Question: So I'm working on an update for my application from 3.0 to 4.0 and I'm having issues with the emulator. Specifically, the software buttons do appear when using the Galaxy Nexus~ish skin (I'm not sure its exact, but it should be close enough).
This is the WXGA720, its values:
'''
Hardware Back/Home keys = no
Abstracted LCD Density = 320
Keyboard Lid Support = no
Max VM Heap = 48
Device Ram Size = 1024
'''
The first line is the most important, because it tells the emulator we need software keys for back/home. This works using the WXGA800 skin (tablet) - even using API level 14 (ICS).

(Don't mind the jaged edges in the screenshot, I have the emulator scaled down - this doesn't affect the keys not appearing) As you can see its difficult to interact with the emulator since I have no back/home buttons.
So the software keys show up for the tablet skin but not the phone. Has anyone else solved this issue?
I've changed the screenshot to reflect the latest version of the tools, r16.
The buttons appear using the WVGA800 skin and hardware back/home = no.
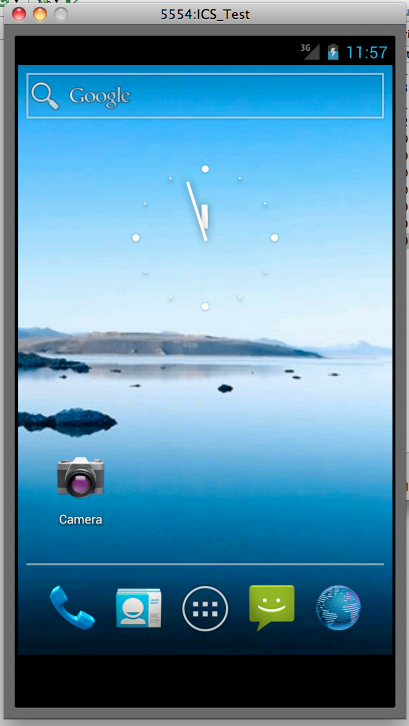
Answer: Here's a workaround that works for me: create your AVD by selecting the WXGA720 preset for the Skin, but before you click the "Create AVD" button, click on the "Resolution" radio button for the Skin and enter 720 x 1280 manually on the provided inputs.
You might also want to make sure that you add "Keyboard support: no" and "DPad support: no" in the Hardware section.